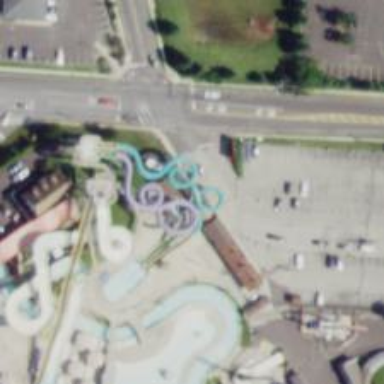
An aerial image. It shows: Water slide attraction.